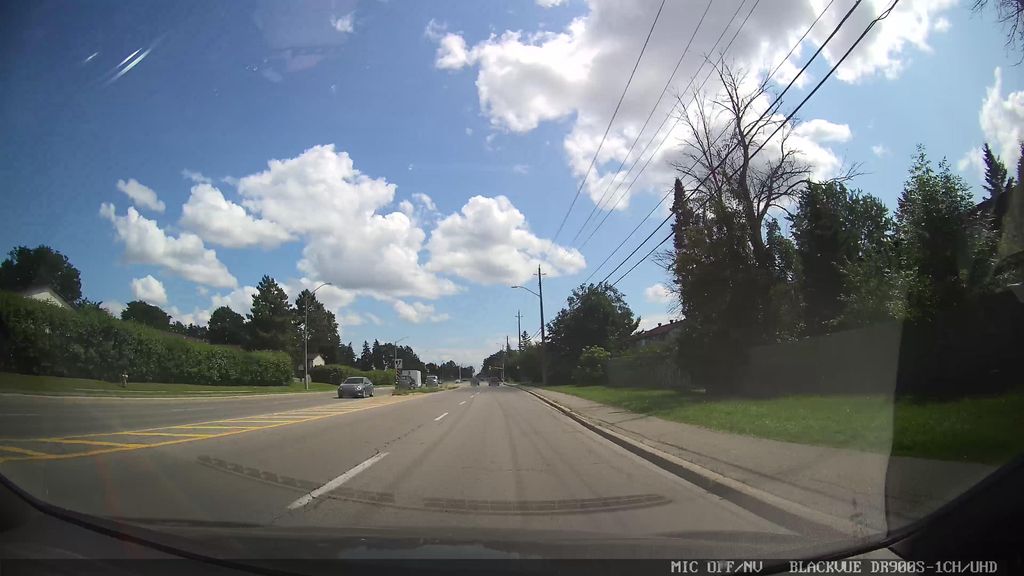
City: ottawa-gatineau